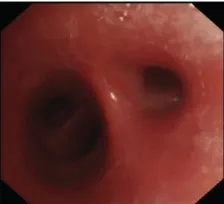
Bronchoscopy findings for an adolescent patient with macrolide-unresponsive Mycoplasma pneumoniae pneumonia. (A-F) Bronchoscopy shows bronchial mucosa with edema and tracheal hyperemia, with some white secretions in the segmental bronchi.
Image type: endoscopy (airway_endoscopy)